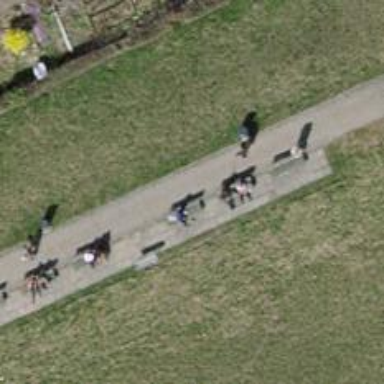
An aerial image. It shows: Bench for seating.